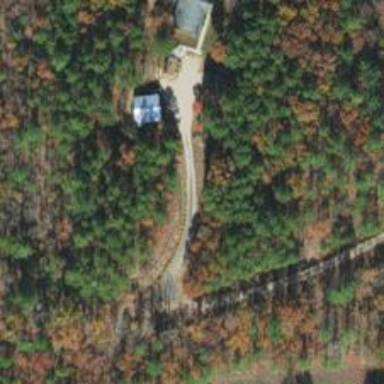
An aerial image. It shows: Driveway.